Question: I have just upgraded to Eclipse Juno 4.2. I have a completely clean new workspace, but have imported projects that have previously been used in Eclipse 3.7 and therefore have some Eclipse metadata in them.
When moving to 4.2 I converted a project to use "Project Facets". The only Facet enabled is "Java".
However, I regularly get "JPA Java Change Event Handler (Waiting)" appearing in my progress view. I do have JPA annotated classes within the project, but I do not have the JPA facet enabled.
So...why am I getting these tasks being run by Eclipse?

Have submitted bug to Eclipse and it is being looked at by the looks of it: <URL>
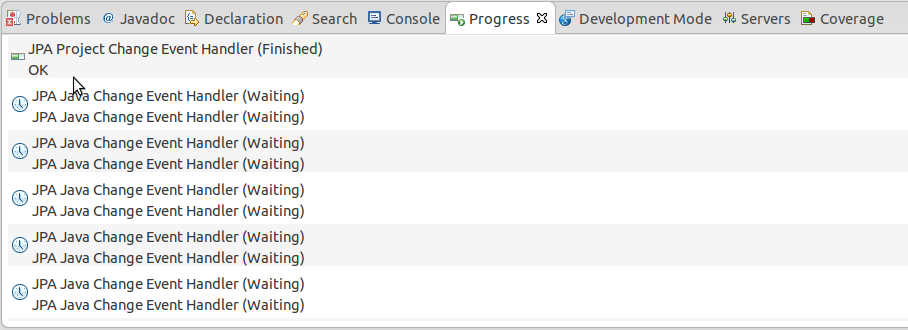
Answer: Unfortunately, the JPA java completion proposals extension point is incorrectly forcing o.e.jpt.jpa.core plug-in activation. Once our plug-in is activated we start listening for java events and facet events, whether JPA faceted or not. In Juno these background threads were converted to the Eclipse Jobs framework. In Helios you would not have seen them in the Progress View, but the same problem existed.
Thanks for entering a bug against Dali <URL> for this problem.
: The bug has been fixed for Juno SR1, thanks to JDT Text for their quick turn around on this Dali bug!
: This problem is still occurring for other use cases. In Juno SR2 there are 3 bugs being worked on that will help resolve this issue. Some of these have further fixes that will need to go in Kepler. See bugs:
<URL>
<URL>
<URL>